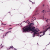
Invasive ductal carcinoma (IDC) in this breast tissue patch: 0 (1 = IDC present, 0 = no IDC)